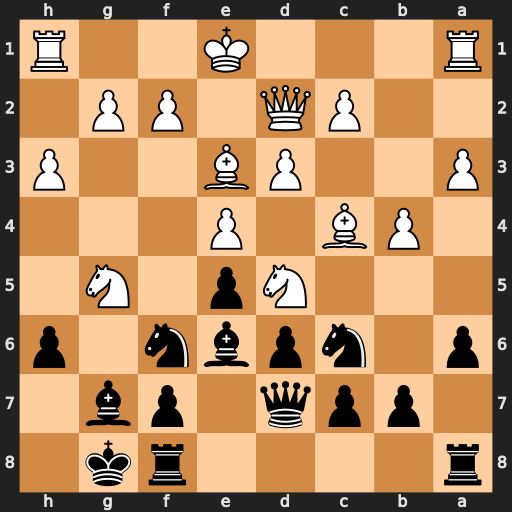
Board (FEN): r4rk1/1ppq1pb1/p1npbn1p/3Np1N1/1PB1P3/P2PB2P/2PQ1PP1/R3K2R
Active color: b
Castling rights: KQ
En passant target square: -
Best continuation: hxg5 Nxf6+ Bxf6